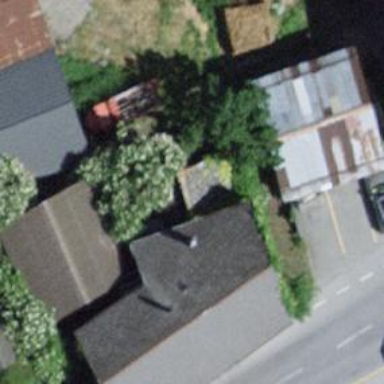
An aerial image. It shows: Building.